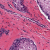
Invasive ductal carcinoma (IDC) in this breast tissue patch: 0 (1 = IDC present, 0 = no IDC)